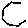
Label: hexagon